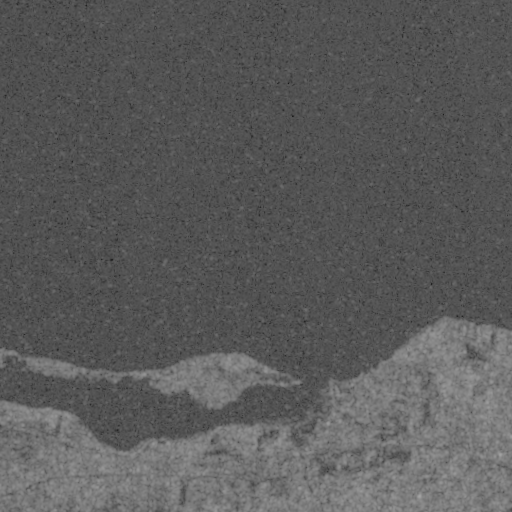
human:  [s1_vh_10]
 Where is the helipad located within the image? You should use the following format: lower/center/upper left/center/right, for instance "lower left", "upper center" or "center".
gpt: The helipad is located in the lower right of the image.
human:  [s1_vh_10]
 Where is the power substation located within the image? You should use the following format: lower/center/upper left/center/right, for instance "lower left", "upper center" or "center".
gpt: The power substation is located in the lower right of the image.
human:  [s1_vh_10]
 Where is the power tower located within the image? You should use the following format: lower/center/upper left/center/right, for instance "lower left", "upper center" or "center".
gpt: The power tower is located in the lower right of the image.
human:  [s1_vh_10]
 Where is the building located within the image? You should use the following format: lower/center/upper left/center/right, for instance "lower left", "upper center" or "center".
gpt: There is no building in the image.

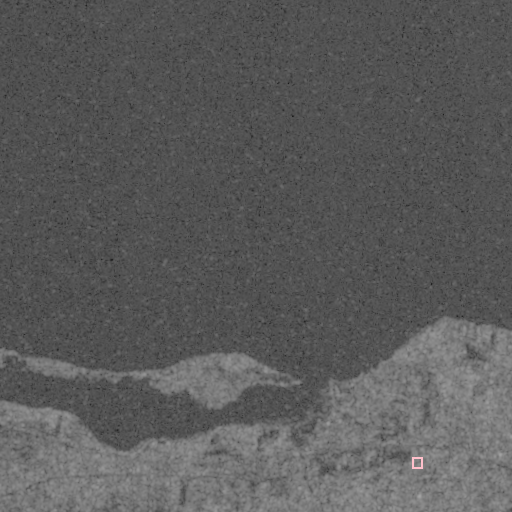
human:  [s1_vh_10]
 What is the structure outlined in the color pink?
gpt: The structure outlined in pink is a power substation.
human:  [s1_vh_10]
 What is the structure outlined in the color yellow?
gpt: There is no yellow outline.